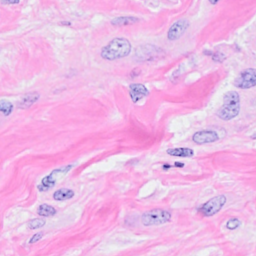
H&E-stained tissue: Breast